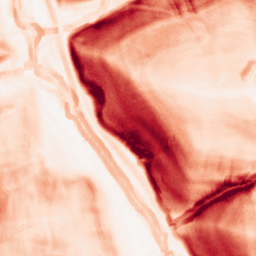
Category: morphological
Decomposition family: morphological_gradient
Decomposition parameters: size: 7
shape: square
Upsampling method: edge_directed
Upsampling parameters: scale: 2
Upsampling scale: 2